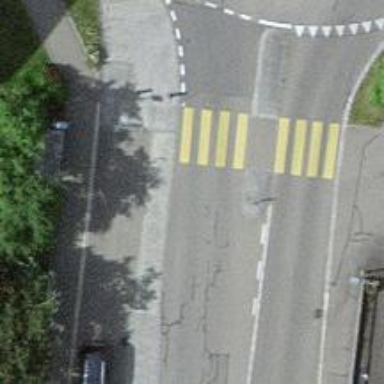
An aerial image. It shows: Zebra crossing on the road.